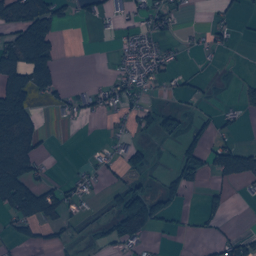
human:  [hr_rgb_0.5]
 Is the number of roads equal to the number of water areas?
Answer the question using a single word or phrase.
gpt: no

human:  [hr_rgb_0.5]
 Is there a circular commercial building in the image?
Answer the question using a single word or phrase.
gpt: no

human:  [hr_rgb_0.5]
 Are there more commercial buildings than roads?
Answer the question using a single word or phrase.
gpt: no

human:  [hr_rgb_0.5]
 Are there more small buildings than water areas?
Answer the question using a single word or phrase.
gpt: yes

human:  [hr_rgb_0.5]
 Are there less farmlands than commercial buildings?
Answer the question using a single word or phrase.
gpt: no

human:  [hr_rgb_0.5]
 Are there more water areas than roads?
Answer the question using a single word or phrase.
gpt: no

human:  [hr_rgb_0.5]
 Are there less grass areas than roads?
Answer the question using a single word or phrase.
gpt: no

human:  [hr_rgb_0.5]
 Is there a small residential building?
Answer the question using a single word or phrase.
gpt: yes

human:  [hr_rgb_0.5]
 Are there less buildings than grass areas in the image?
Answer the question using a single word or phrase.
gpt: no

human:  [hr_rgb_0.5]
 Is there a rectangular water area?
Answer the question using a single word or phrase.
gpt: yes

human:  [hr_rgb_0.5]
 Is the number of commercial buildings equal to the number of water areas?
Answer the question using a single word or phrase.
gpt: no

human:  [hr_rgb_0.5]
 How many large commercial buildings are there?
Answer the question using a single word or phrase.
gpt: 0

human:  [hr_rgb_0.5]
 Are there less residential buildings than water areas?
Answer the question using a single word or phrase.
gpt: no

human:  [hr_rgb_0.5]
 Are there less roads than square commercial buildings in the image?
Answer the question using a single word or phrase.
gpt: no

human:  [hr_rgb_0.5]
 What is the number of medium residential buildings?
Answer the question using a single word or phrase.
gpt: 9

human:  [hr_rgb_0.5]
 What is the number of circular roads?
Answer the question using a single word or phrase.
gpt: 0

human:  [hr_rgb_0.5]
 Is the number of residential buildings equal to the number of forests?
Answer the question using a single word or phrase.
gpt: no

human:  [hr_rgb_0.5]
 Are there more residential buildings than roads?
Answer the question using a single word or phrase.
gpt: yes

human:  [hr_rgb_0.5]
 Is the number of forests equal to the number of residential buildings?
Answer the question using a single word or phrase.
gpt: no

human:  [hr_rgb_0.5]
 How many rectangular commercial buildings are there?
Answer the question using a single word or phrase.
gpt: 9

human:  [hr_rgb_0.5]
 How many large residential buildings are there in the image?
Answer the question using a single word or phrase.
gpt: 3

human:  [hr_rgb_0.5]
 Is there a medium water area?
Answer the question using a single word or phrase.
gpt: yes

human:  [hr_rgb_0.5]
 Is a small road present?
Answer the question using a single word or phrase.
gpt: yes

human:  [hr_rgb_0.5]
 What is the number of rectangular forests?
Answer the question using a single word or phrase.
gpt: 22

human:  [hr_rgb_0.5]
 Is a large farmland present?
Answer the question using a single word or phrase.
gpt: yes

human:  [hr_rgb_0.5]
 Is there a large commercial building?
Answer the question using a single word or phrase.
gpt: no

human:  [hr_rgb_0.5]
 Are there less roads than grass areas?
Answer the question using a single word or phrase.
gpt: yes

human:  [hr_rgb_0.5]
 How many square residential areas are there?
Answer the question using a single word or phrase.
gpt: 0

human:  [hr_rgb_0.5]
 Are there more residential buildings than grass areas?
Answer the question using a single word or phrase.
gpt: yes

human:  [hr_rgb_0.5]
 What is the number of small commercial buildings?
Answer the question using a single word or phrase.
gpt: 9

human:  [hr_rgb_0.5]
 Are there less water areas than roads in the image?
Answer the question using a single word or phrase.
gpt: yes

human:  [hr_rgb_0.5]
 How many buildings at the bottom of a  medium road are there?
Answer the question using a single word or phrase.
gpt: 0

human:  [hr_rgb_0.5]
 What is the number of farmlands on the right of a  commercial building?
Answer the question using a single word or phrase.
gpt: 75

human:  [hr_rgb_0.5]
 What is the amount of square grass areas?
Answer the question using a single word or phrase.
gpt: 0

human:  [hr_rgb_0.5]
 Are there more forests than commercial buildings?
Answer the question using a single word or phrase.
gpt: yes

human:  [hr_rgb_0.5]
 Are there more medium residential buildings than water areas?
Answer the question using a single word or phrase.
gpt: no